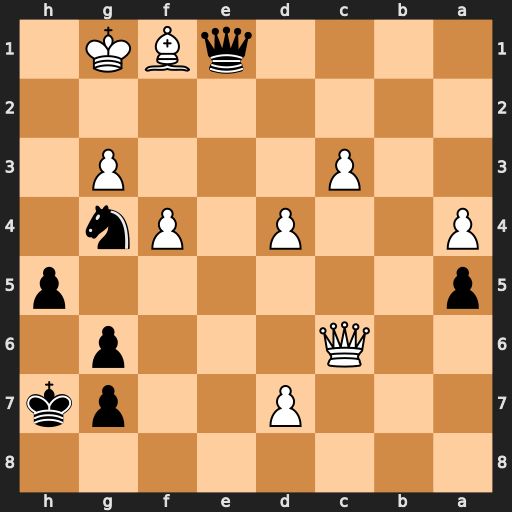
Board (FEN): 8/3P2pk/2Q3p1/p6p/P2P1Pn1/2P3P1/8/4qBK1
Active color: b
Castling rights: -
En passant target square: -
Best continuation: Qf2+ Kh1 Qxf1#